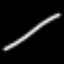
Label: squiggle